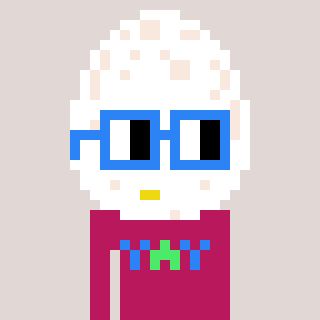
a pixel art character with square blue glasses, a egg-shaped head and a darkpink-colored body on a warm background